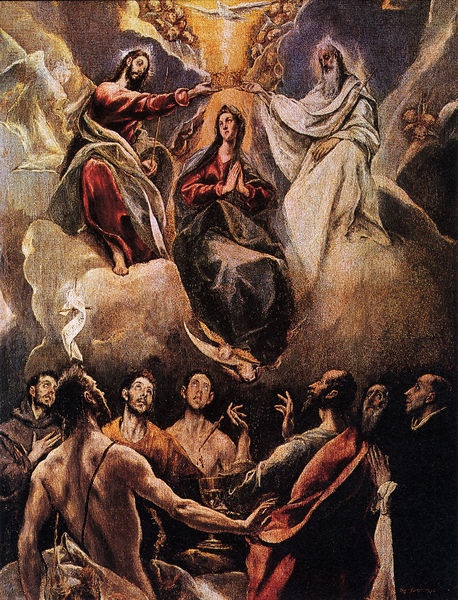
Titel: Die Krönung der Madonna
Künstler: El Greco
Standort: Guadalupe (Spanien)
Institution: Königliches Kloster
Schlagwörter: blau, dunkel, flügel, gemälde, gott, hand, himmel, mann, nackt, umhang, vogel, weiß, wolken, wunde, gelb, ocker, frau, kleid, licht, männer, nase, orange, rücken, schwarz, stirn, blick, rot, tuch, wolke, beige, malerei, bart, bärte, gesichter, arm, arme, augen, band, falten, halten, johannes, taube, vollbart, bild, hände, öl, erde, vögel, kirche, auge, gewand, gold, kelch, kutte, mantel, gewänder, krone, engel, erhaben, wein, nasen, muskeln, riemen, glanz, oberkörper, oben, unten, paradies, blut, kreuz, strahlen, schweben, waffen, strahl, beten, gebet, altar, schein, gefaltete hände, nimbus, christus, jesus, jesus christus, untersicht, verwandlung, krönung, priester, segen, mönch, heiliger, mönche, auffahrt, spain, spanish, heilige, erleuchtung, jünger, heilig, maria, madonna, betend, el greco, pfeil, auferstehung, altarbild, himmelfahrt, gral, geist, got, manieriert, teilung, dreifaltigkeit, marienkrönung, apostel, pfingsten, heiliger geist, gottvater, männe, sebastian, häde, dreieinigkeit, aufblicken, heiliger sebastian, geb, himmelwärts, trinität, mariä himmelfahrt, heilige dreifaltigkeit, assunta, maria himmelfahrt, krönen, greco, ergriffen, änner, heiliger gral, klech, livht, engeö, aufnahme in den himmel, himmelfahrt mariens, chrisus, 1550, heiliger gest, gootvater, kröhnung